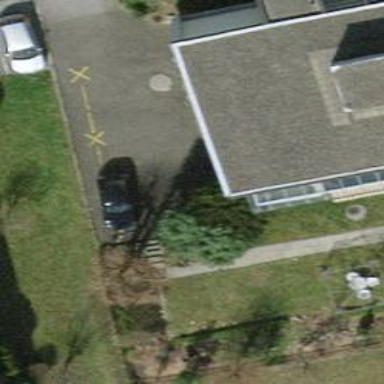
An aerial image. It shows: Set of steps on the road.